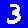
Digit: 3